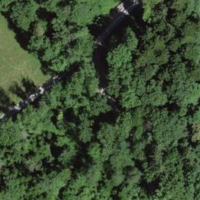
EUNIS habitat code: 41
Species observed at this site:
Aegopodium podagraria